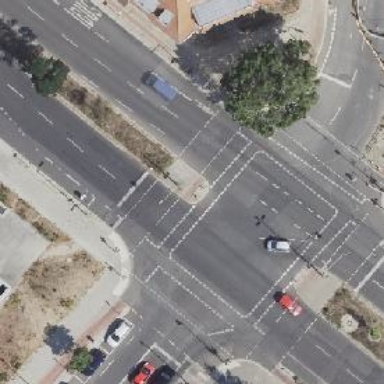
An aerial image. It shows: Secondary road with asphalt surface. There is shared bus and cycle lane on the right side.